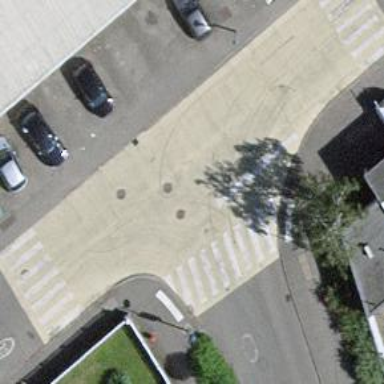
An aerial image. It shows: Stop road.